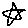
Label: star